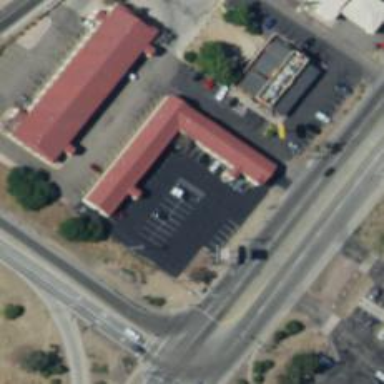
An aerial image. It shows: Motel building.